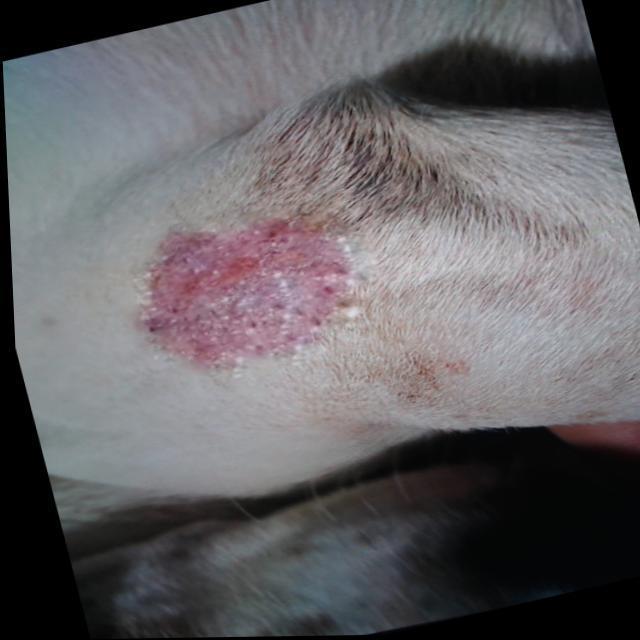
Canine ringworm (Dermatophytosis) — fungal infection caused by Microsporum or Trichophyton. Presents with circular alopecia, scaling, crusting, and broken hairs.